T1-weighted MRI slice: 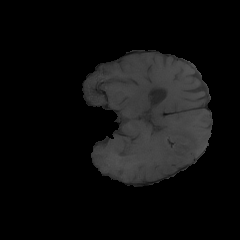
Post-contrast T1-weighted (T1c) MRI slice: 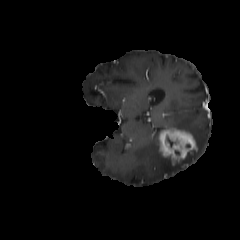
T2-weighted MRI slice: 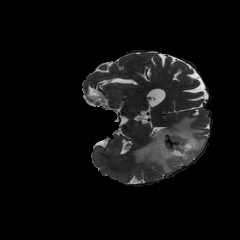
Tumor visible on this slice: yes